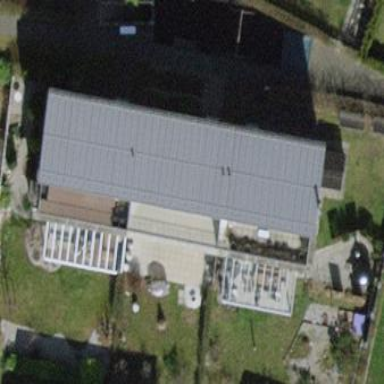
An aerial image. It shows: Building with flat roof.